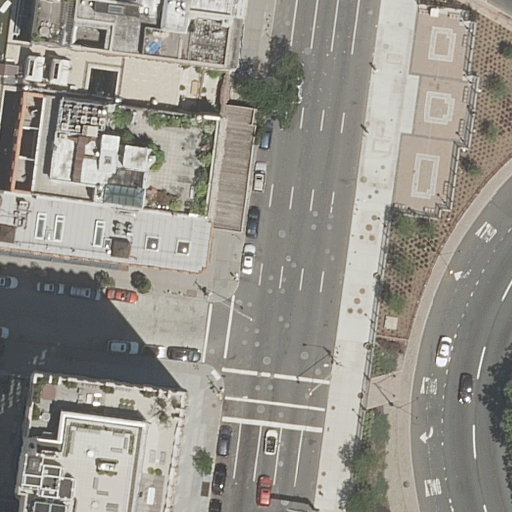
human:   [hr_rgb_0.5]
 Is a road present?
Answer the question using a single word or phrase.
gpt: yes

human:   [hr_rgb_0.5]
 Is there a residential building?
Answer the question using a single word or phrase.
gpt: yes

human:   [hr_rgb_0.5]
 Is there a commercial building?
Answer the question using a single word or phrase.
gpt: no

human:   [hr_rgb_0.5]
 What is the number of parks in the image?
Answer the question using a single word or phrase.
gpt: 1

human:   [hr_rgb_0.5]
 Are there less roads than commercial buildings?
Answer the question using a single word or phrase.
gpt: no

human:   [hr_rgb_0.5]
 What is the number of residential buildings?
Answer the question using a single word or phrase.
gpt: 6

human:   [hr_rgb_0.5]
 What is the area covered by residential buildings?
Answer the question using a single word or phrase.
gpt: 3212m2

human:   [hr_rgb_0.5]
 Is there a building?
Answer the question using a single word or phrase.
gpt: yes

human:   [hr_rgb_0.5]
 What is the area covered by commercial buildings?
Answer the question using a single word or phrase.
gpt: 0m2

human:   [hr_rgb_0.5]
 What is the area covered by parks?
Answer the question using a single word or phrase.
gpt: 13m2

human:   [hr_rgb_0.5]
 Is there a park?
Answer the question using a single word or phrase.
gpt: yes

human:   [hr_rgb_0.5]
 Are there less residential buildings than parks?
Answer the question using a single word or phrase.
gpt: no

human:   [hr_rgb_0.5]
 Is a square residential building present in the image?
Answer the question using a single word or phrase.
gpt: no

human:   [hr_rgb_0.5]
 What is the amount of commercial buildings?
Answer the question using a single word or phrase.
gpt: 0

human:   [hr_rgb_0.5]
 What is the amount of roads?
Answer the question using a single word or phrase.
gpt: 6

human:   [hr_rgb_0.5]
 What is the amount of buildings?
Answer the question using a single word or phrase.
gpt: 6

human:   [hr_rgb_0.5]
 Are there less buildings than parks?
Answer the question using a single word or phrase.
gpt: no

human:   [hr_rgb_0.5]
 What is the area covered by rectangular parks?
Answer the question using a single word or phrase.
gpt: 13m2

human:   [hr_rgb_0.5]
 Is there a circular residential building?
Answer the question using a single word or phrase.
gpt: no

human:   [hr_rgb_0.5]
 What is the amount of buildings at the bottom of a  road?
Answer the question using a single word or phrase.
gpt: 2

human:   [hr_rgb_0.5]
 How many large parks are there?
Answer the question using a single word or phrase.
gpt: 0

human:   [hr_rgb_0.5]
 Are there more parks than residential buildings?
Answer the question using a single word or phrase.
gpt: no

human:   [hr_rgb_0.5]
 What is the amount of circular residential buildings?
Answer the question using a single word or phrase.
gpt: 0

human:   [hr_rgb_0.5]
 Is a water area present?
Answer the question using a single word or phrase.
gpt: no

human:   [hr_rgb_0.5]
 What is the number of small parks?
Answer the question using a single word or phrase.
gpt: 1

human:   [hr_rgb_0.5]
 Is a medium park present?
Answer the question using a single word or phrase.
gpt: no

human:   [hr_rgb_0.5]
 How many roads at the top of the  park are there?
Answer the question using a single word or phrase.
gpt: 1

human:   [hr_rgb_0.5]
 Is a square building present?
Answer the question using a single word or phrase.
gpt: no

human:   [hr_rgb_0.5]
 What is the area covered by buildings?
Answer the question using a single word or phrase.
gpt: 3212m2

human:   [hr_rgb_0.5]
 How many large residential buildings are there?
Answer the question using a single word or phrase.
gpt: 2

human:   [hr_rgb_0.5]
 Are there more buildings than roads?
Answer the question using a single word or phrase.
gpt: no

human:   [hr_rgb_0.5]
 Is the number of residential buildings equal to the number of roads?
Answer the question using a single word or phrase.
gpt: yes

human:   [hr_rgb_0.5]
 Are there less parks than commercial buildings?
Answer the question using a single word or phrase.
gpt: no

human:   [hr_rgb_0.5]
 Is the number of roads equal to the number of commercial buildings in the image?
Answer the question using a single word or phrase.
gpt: no

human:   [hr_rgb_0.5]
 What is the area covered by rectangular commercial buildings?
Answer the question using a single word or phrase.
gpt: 0m2

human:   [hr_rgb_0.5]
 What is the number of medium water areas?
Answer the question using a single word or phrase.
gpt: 0

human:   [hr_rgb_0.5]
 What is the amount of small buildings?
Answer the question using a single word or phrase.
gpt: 0

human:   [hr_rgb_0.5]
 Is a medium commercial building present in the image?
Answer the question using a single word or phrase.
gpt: no

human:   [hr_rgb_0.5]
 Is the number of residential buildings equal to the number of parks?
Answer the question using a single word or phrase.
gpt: no

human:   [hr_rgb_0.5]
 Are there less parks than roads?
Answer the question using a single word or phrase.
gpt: yes

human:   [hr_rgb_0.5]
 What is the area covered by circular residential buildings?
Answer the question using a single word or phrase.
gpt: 0m2

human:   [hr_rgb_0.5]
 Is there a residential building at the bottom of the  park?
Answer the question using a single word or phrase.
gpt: no

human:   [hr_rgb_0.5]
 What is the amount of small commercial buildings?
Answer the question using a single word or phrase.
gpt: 0

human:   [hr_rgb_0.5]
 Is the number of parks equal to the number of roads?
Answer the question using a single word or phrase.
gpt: no

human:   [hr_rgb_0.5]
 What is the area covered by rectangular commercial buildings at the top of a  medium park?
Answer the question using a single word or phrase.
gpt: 0m2

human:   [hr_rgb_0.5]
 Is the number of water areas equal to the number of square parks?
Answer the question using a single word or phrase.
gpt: yes

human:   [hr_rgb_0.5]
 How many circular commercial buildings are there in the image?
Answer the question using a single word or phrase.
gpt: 0

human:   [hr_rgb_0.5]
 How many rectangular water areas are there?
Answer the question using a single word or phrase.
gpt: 0

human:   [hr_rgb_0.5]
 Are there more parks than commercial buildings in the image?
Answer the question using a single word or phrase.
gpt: yes

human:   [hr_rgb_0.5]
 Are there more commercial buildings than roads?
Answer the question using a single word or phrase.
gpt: no

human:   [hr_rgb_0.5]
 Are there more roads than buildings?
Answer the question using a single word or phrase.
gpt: no

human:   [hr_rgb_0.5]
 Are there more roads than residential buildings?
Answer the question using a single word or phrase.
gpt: no

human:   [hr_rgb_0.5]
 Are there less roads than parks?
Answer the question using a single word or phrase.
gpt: no

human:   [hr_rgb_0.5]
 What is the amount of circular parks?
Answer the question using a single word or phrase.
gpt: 0

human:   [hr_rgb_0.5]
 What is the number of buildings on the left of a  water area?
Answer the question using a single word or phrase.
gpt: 0

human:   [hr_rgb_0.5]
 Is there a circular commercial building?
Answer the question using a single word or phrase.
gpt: no

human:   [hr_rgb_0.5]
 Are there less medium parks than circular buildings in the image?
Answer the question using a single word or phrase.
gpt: no

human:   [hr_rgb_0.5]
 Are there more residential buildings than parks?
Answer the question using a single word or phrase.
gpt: yes

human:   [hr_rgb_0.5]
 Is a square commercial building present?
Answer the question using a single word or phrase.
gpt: no

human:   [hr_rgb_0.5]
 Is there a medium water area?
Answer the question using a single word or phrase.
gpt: no

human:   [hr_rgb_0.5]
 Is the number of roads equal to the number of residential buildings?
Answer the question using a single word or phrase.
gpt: yes

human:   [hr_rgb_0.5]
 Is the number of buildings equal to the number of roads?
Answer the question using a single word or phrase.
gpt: yes

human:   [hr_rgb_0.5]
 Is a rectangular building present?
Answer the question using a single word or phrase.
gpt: yes

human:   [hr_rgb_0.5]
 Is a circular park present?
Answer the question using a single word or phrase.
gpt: no